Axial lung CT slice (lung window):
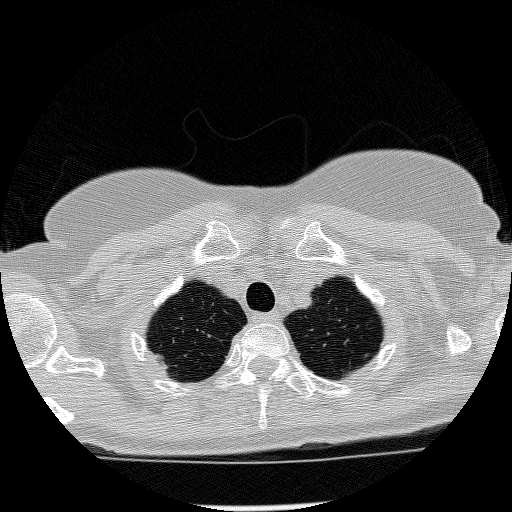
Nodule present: no